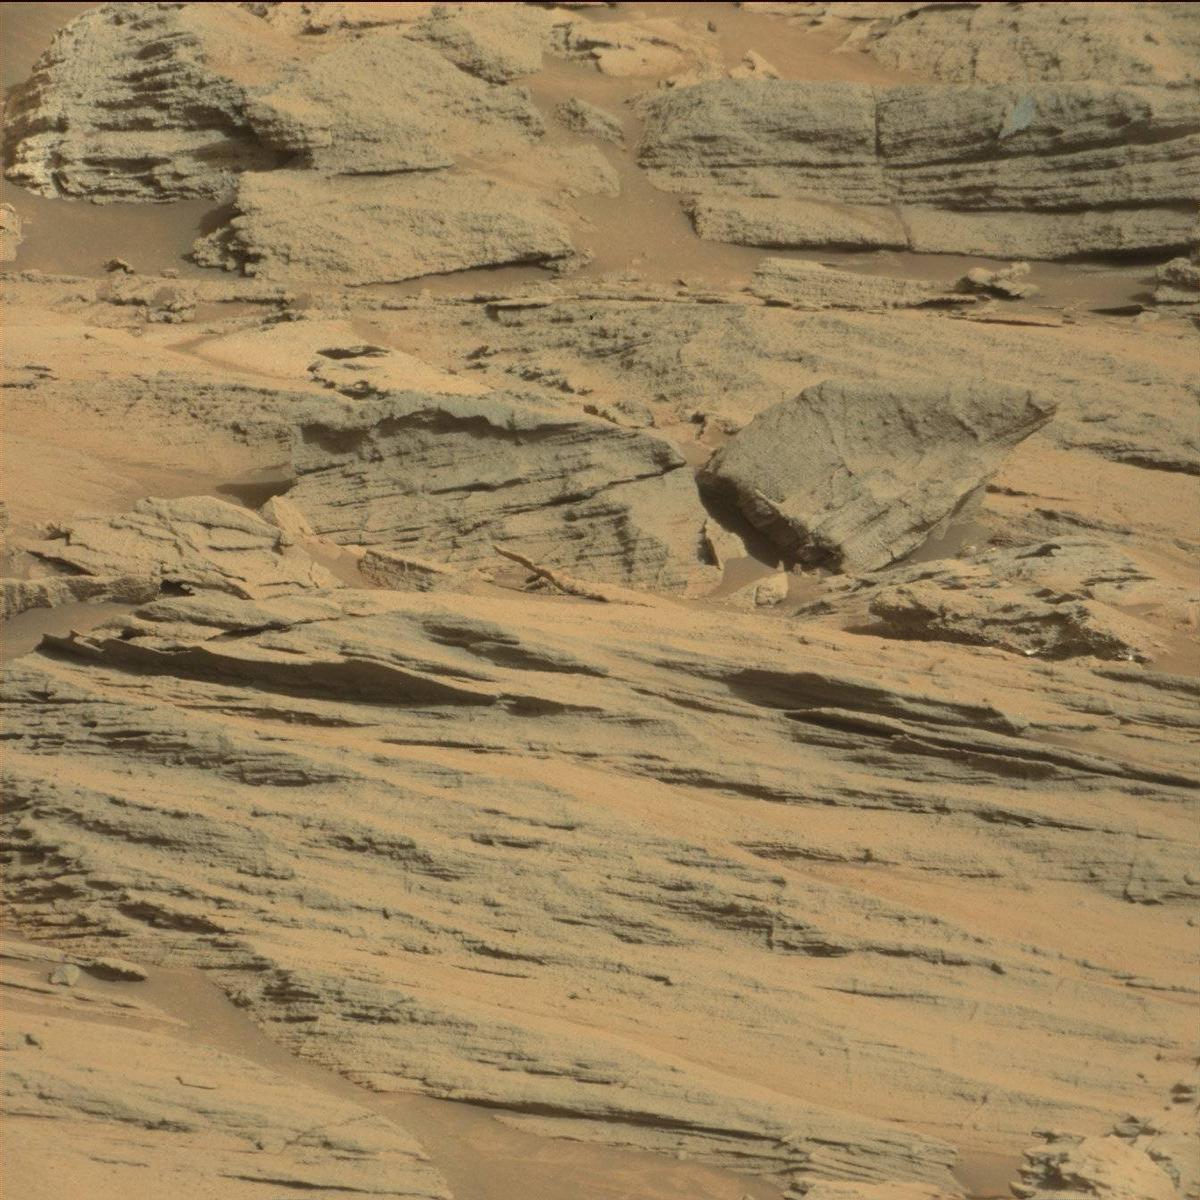
Terrain classes present: Bedrock, Sand / Soil